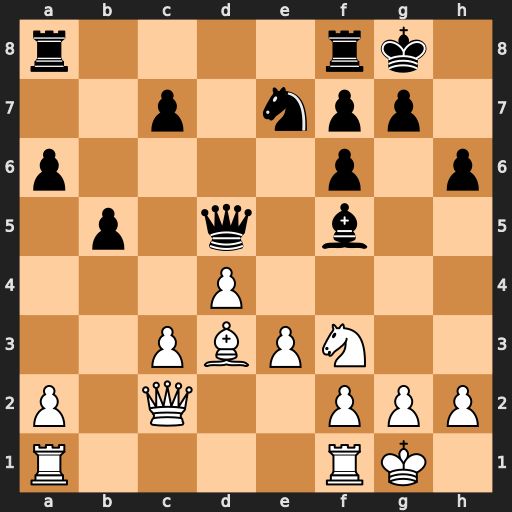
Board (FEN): r4rk1/2p1npp1/p4p1p/1p1q1b2/3P4/2PBPN2/P1Q2PPP/R4RK1
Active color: w
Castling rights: -
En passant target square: -
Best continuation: e4 Qd7 exf5